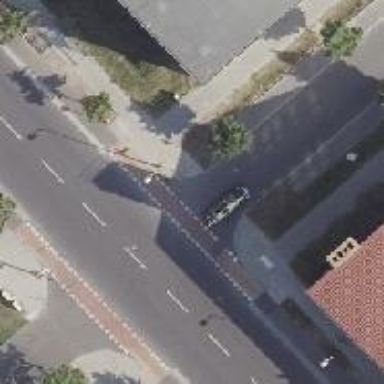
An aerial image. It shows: Unmarked crossing on asphalt footway.